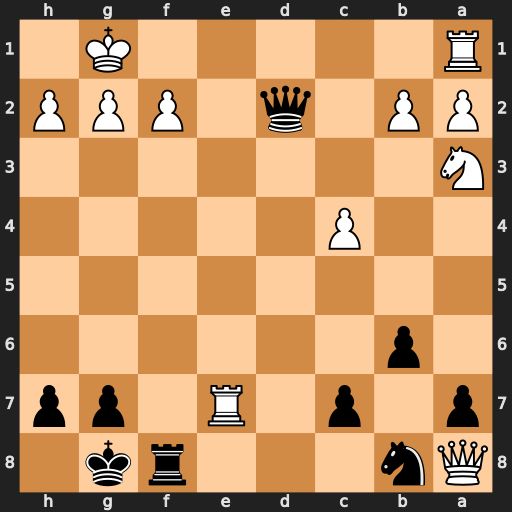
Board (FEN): Qn3rk1/p1p1R1pp/1p6/8/2P5/N7/PP1q1PPP/R5K1
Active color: b
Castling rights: -
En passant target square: -
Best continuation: Qxf2+ Kh1 Qf1+ Rxf1 Rxf1#